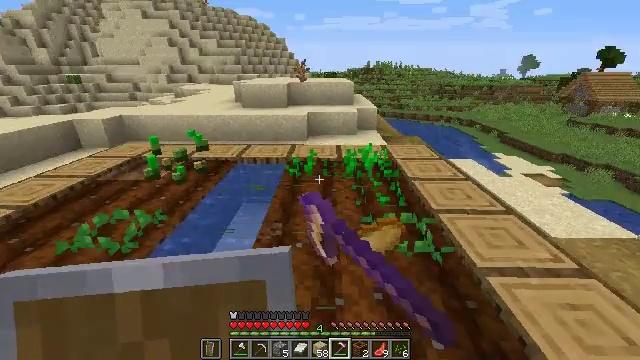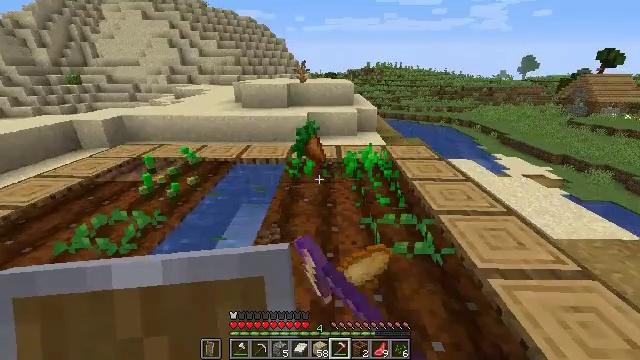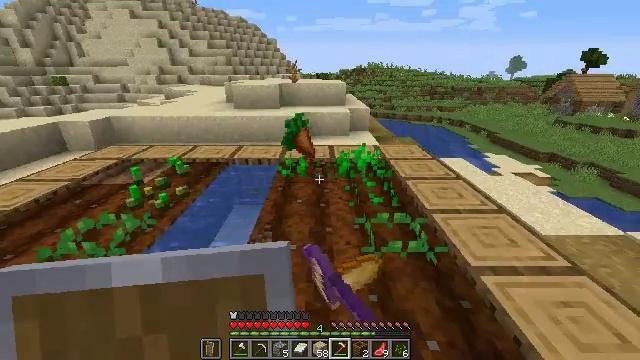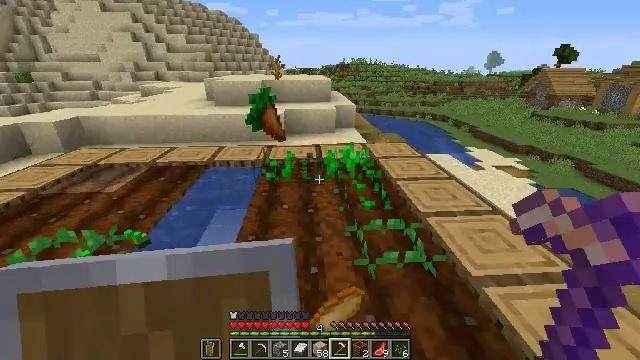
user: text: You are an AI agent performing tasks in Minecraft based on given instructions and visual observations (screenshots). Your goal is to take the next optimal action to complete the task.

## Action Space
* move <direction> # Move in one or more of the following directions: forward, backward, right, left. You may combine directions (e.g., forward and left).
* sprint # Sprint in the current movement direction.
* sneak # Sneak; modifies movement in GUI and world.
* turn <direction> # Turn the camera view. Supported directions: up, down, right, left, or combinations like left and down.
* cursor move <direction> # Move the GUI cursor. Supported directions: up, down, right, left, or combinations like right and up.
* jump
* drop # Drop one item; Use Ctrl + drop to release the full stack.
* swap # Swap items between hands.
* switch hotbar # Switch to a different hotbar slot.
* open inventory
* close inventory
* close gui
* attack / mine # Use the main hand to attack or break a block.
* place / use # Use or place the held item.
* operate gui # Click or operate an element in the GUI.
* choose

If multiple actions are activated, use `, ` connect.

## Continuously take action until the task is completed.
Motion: motion action
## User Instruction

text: Gather potatoes by left-clicking.
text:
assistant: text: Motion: attack / mine
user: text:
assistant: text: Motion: move forward, turn right, attack / mine
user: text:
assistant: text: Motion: move forward, turn right, attack / mine
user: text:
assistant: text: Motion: attack / mine